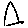
Label: triangle